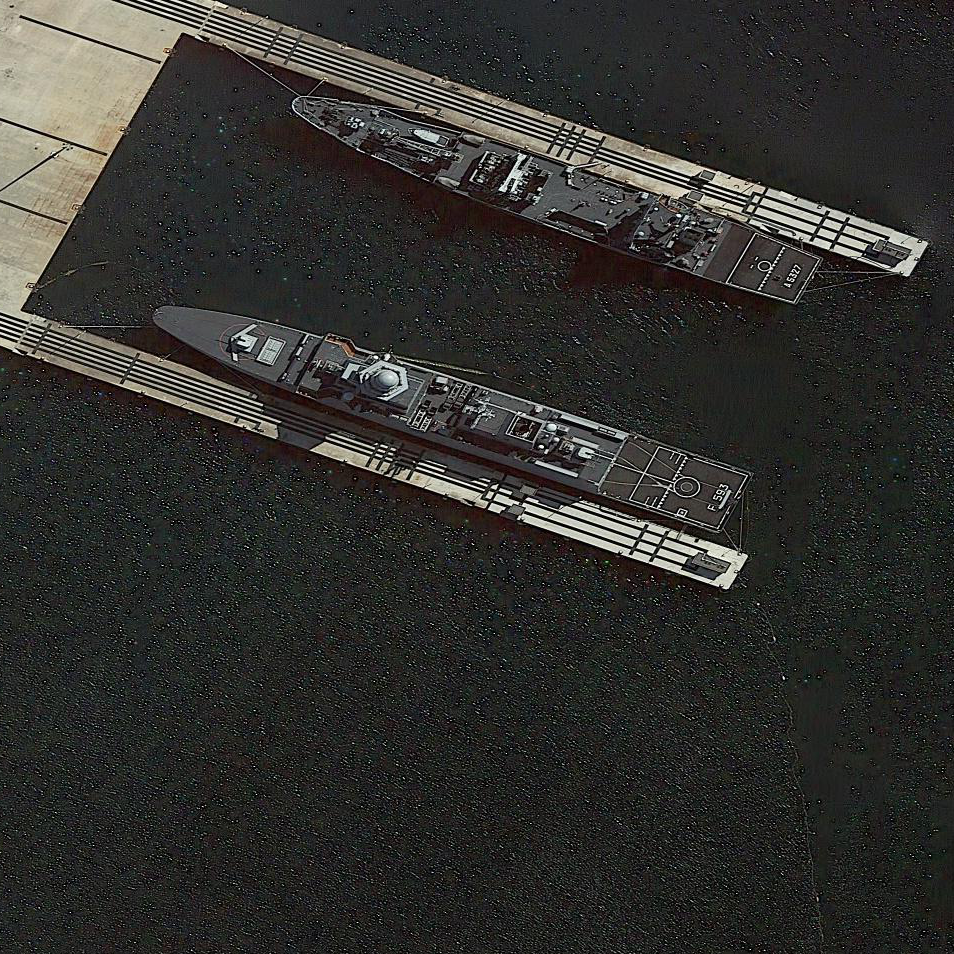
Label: destroyer